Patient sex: M
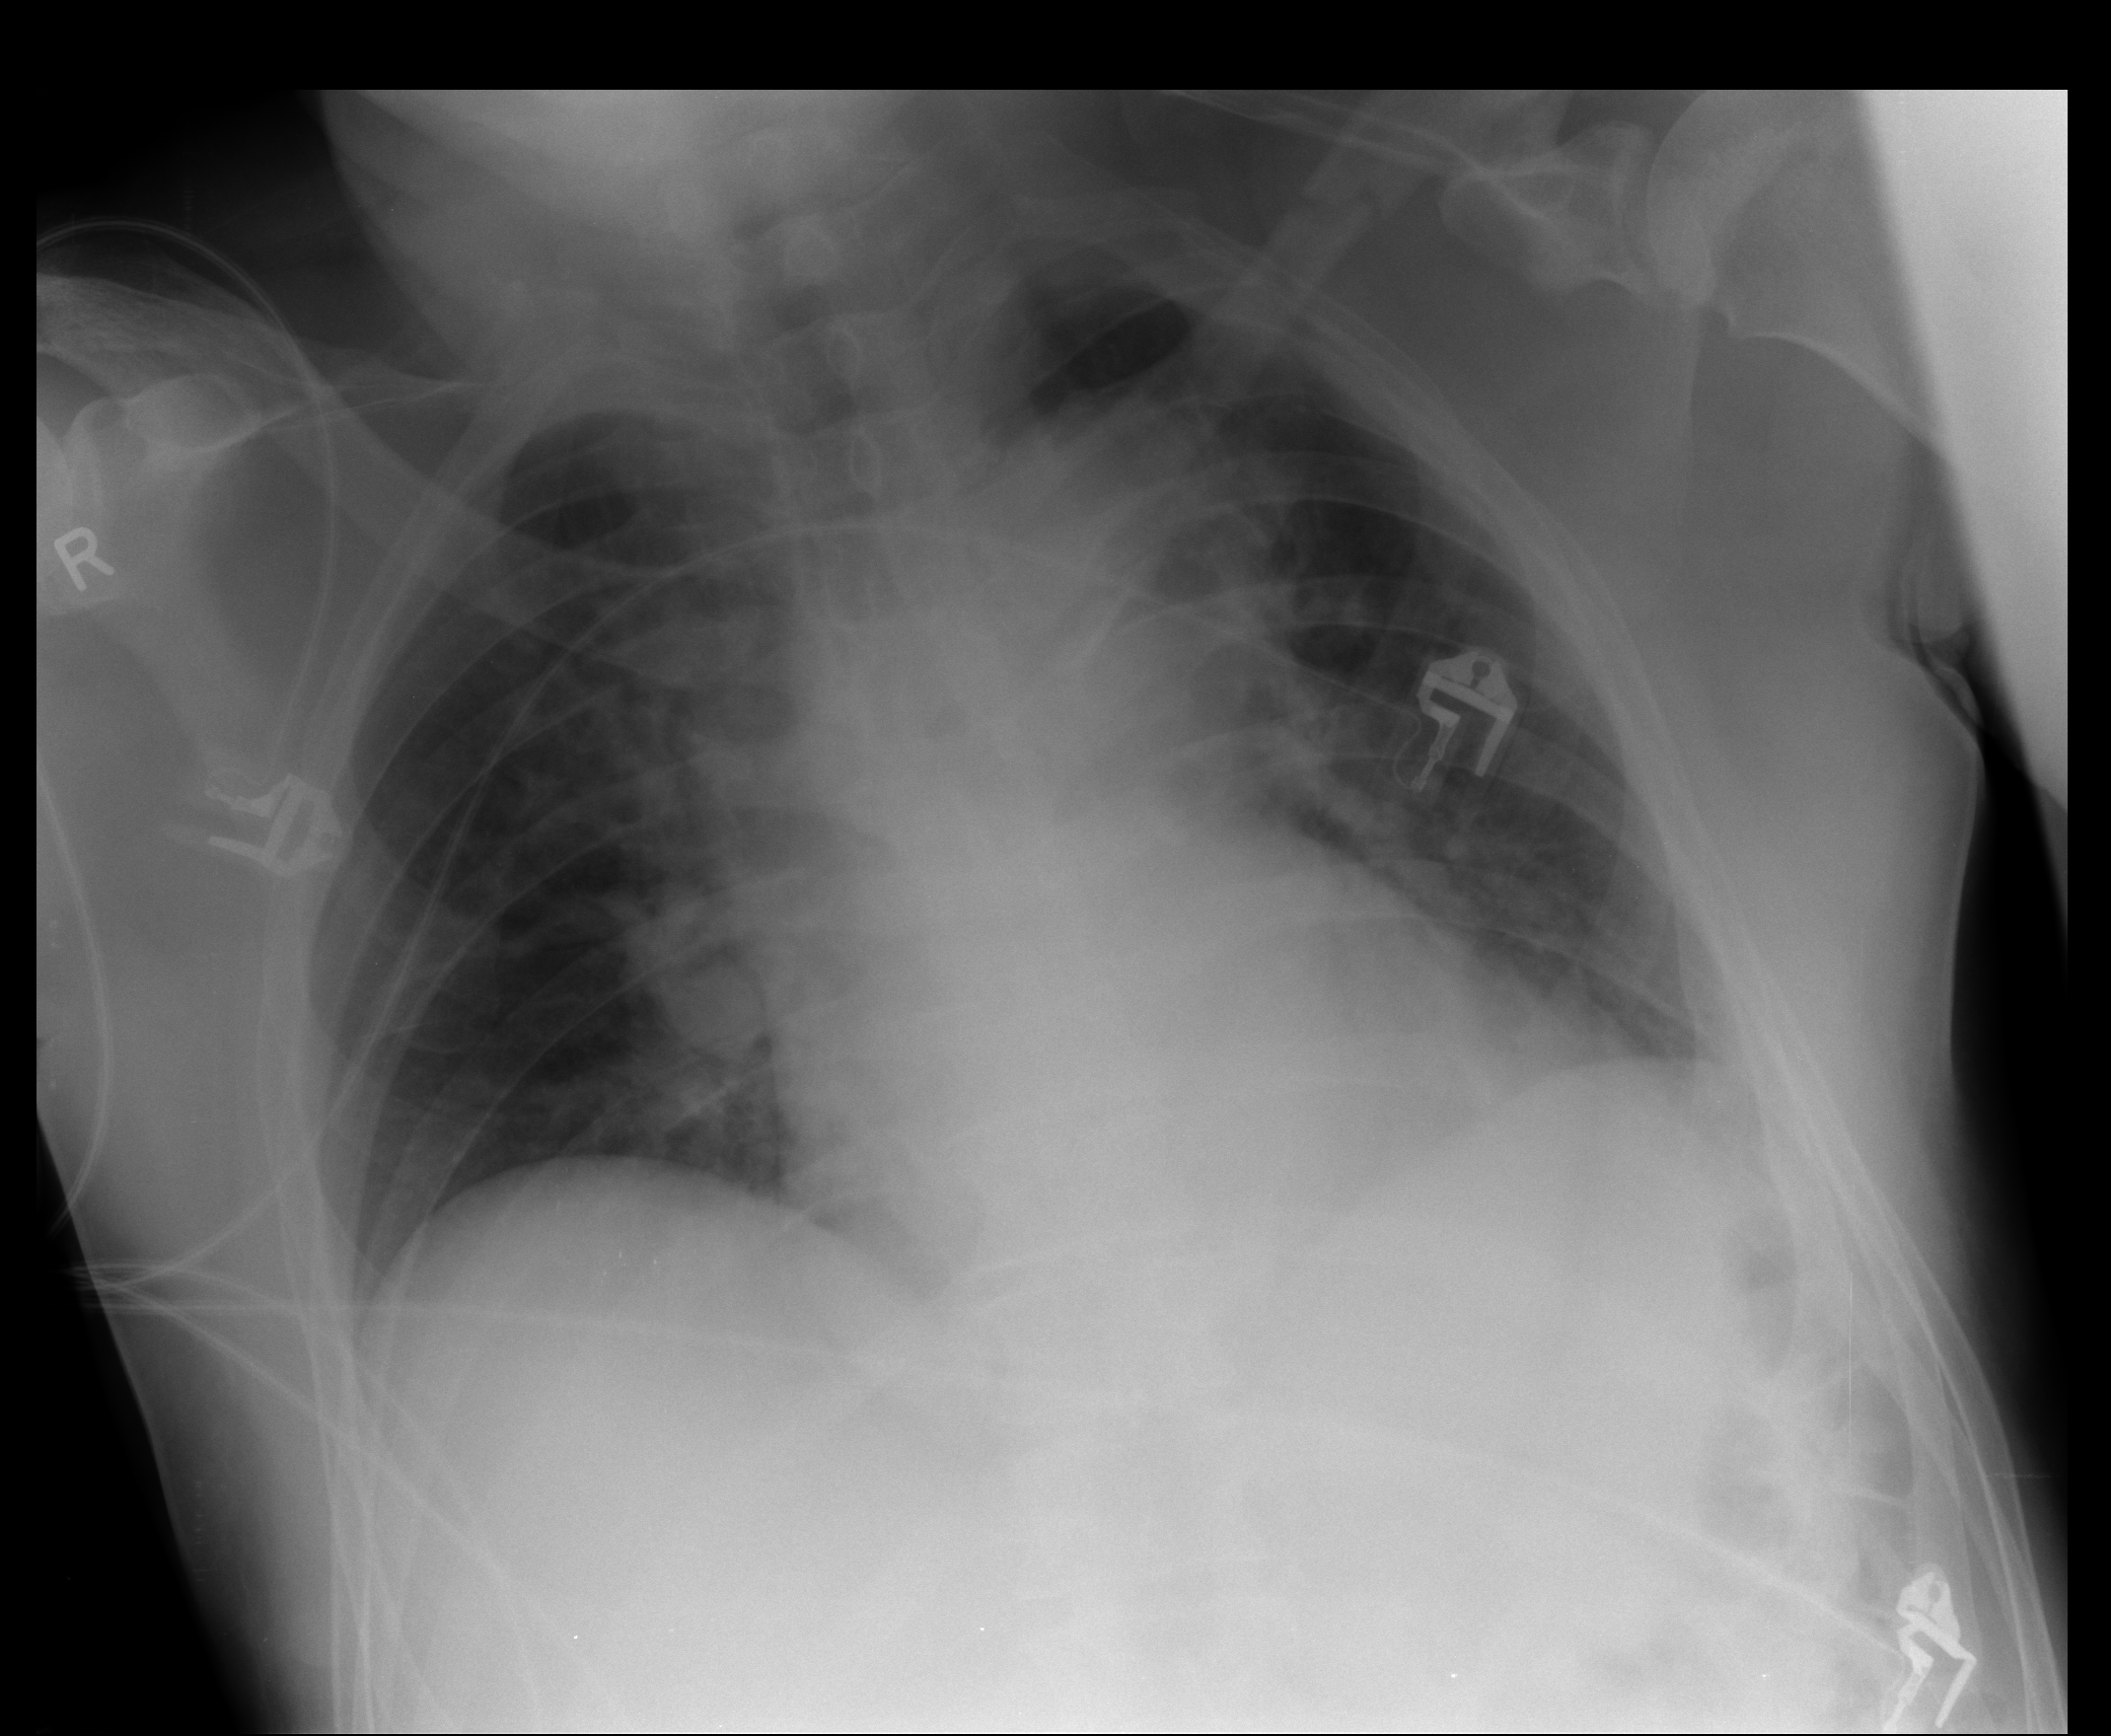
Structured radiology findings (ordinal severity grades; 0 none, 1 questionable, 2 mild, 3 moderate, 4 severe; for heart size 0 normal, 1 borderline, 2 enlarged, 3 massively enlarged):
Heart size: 0
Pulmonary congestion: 2
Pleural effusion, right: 0
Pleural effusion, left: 0
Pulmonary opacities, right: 2
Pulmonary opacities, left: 1
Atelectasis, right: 0
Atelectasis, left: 0